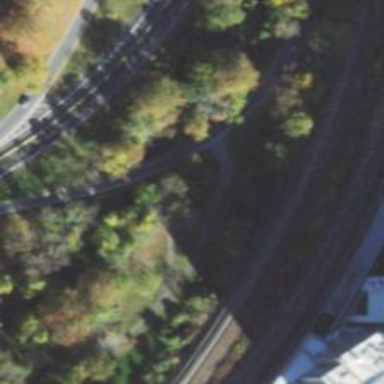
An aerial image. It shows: Trunk link highway passing over bridge.